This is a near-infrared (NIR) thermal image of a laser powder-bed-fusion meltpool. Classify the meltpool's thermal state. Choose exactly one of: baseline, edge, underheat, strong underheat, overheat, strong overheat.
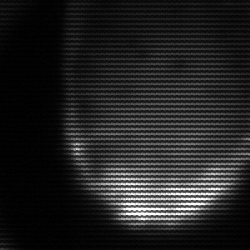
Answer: edge